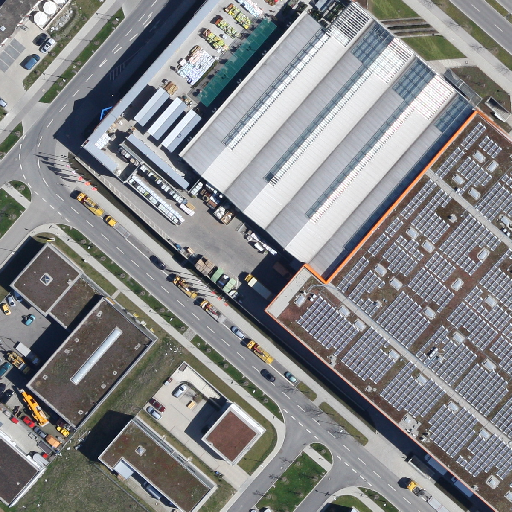
Referring expression: vehicle in the parking area